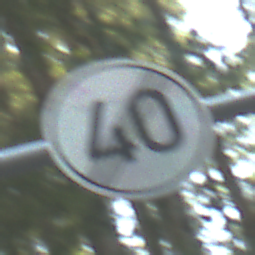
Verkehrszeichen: EndeGeschwindigkeit40
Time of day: MorningAfternoon
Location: Outdoor (Nature)
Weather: Clear
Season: NotSpecified
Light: Natural